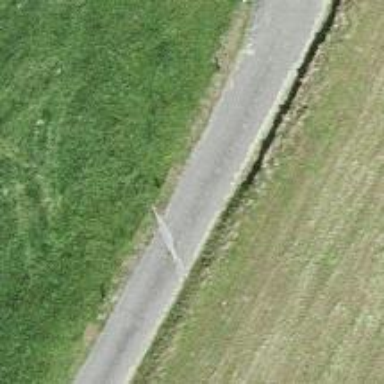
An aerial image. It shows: Driveway with gravel surface.